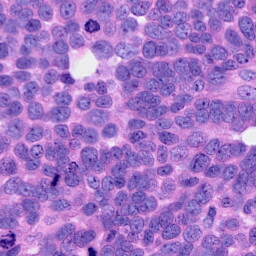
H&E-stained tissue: Ovarian